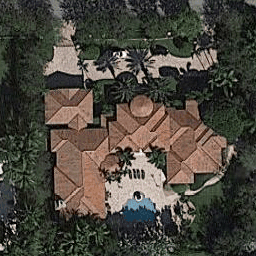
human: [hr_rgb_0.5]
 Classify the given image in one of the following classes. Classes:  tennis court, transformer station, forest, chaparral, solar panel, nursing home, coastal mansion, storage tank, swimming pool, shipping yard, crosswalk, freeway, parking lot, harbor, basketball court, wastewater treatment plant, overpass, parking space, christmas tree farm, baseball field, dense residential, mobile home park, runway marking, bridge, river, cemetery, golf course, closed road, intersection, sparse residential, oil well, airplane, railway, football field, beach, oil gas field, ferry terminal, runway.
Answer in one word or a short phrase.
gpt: coastal mansion